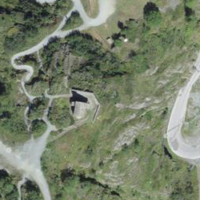
EUNIS habitat code: 31
Species observed at this site:
Campanula thyrsoides
Dryas octopetala
Astragalus alpinus
Parnassia palustris
Betula pendula
Erithacus rubecula